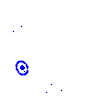
Particle: pion